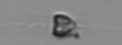
Label: Apedinella